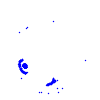
Particle: electron